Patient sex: M
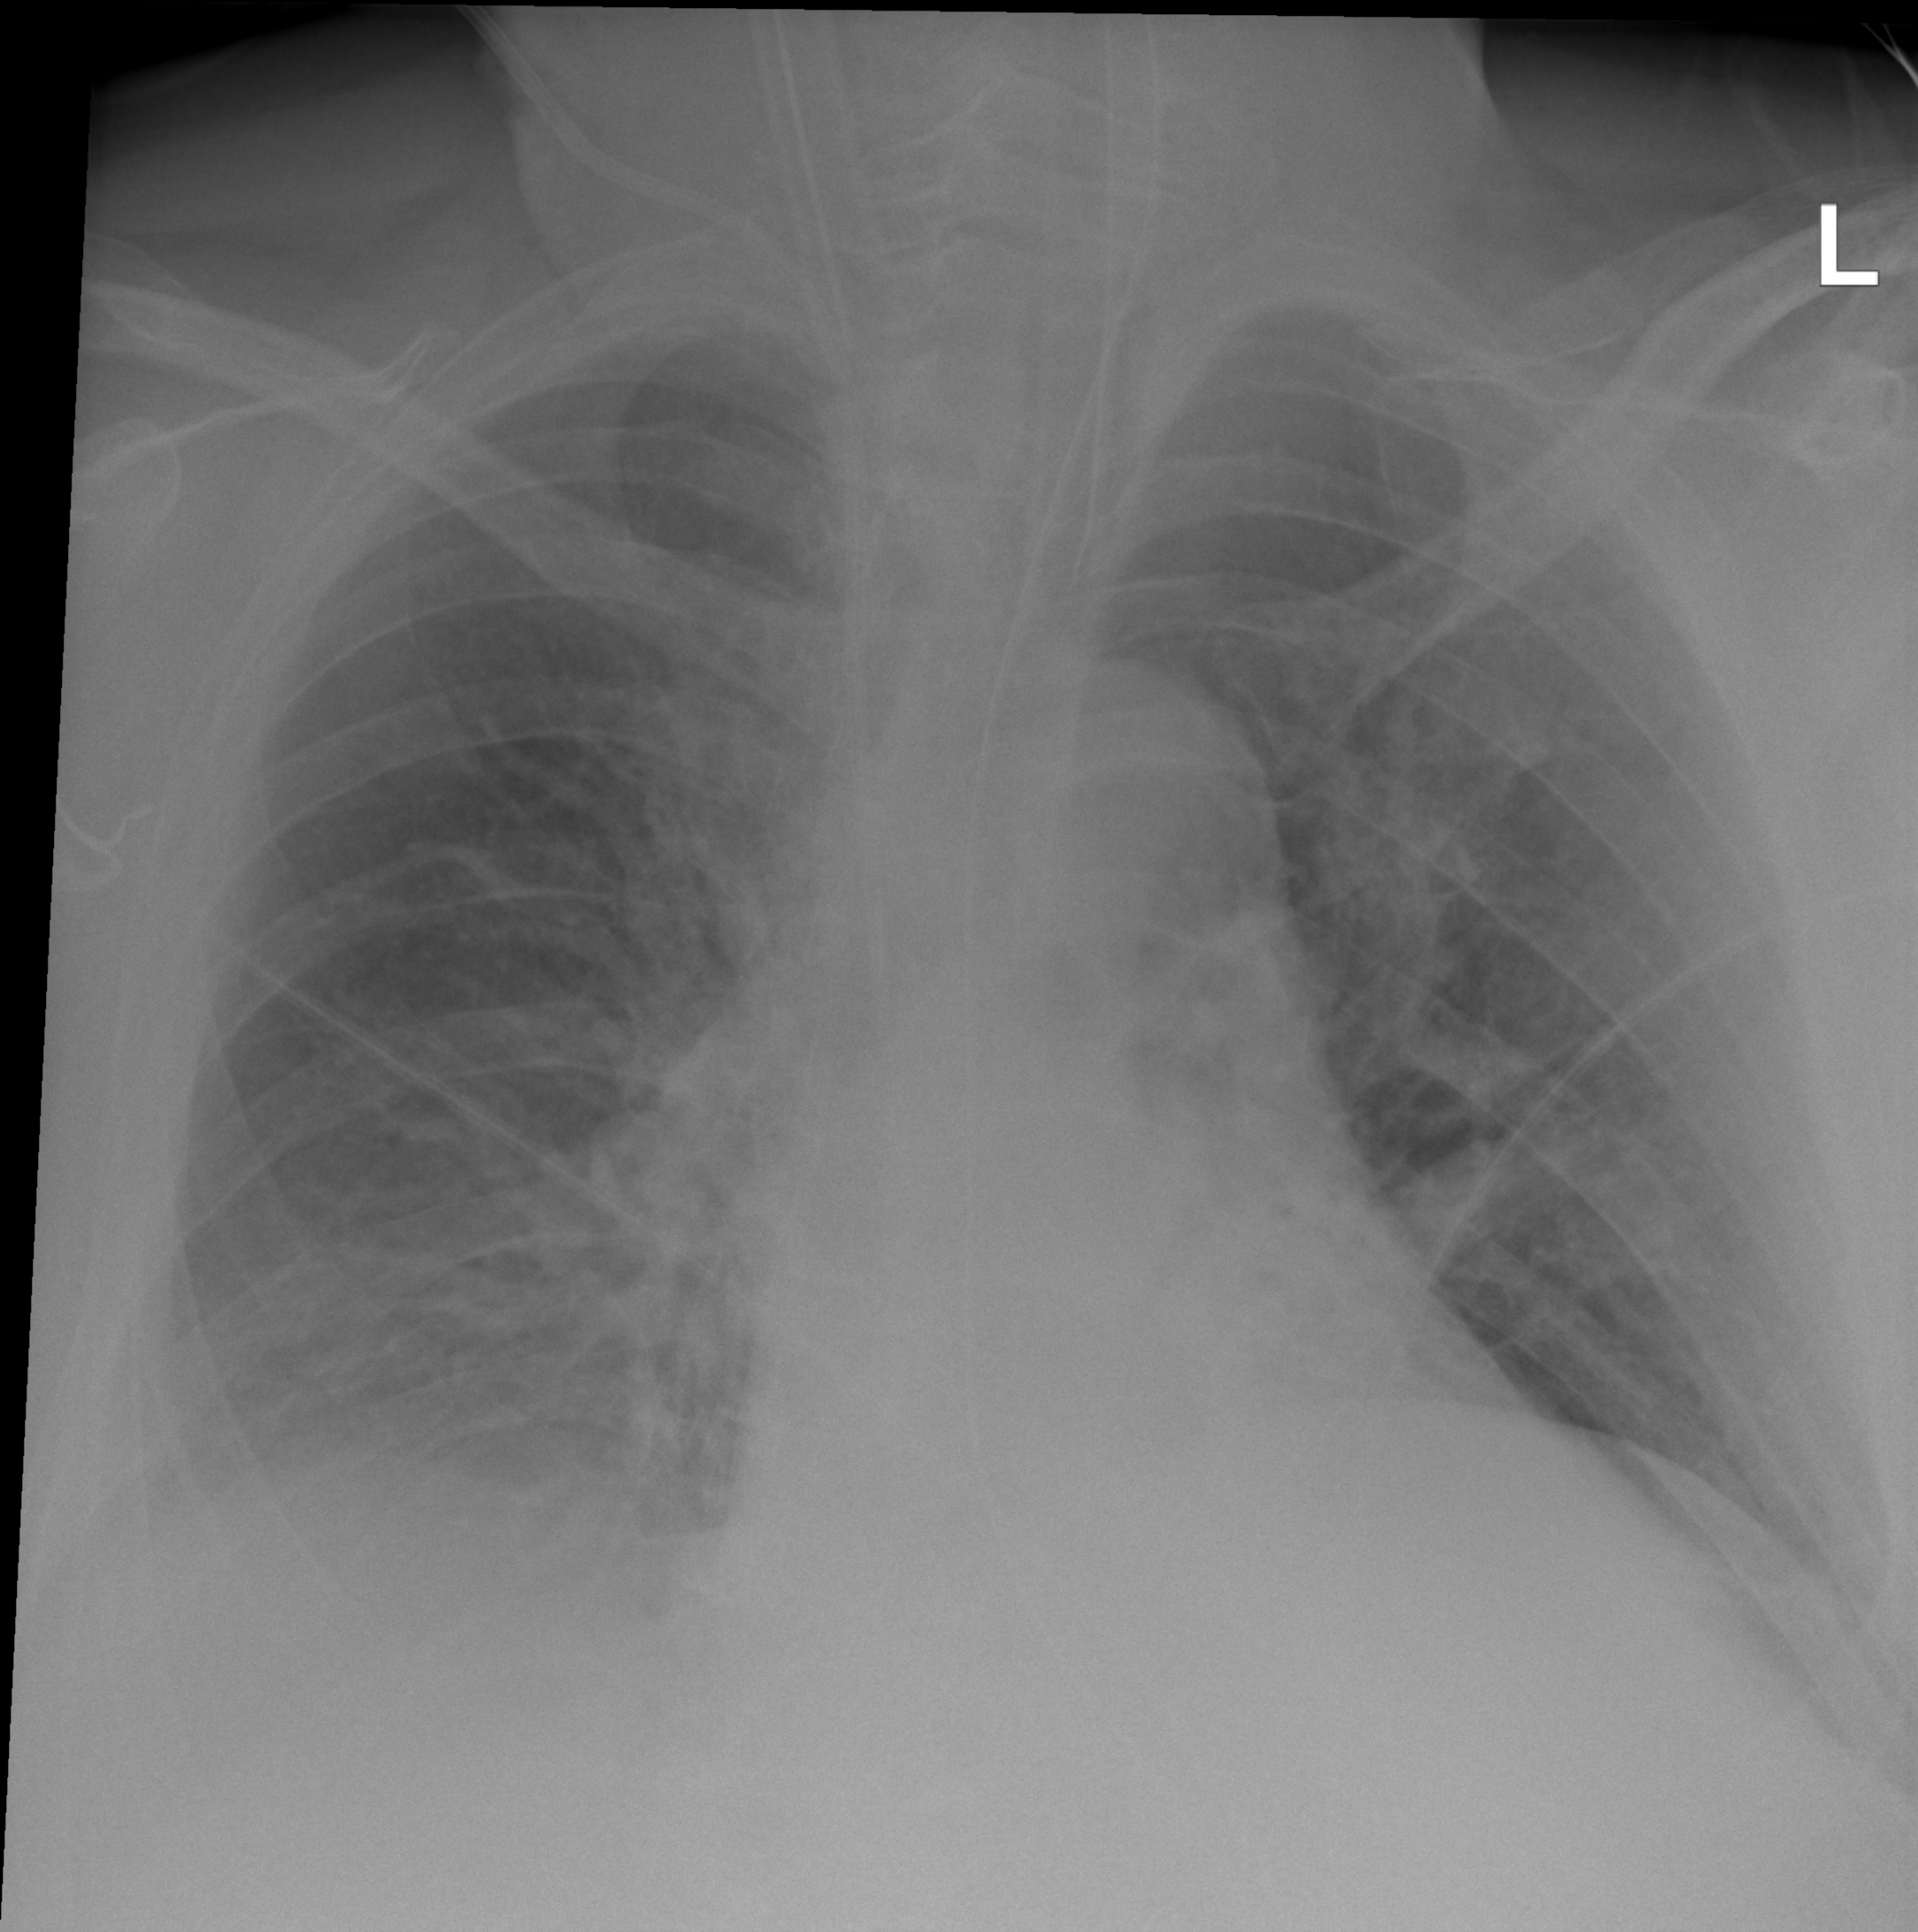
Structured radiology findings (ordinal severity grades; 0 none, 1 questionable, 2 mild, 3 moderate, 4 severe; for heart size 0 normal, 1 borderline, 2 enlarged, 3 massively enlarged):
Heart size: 2
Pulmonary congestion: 2
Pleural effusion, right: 2
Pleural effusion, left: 0
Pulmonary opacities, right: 2
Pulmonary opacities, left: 2
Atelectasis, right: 2
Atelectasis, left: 2